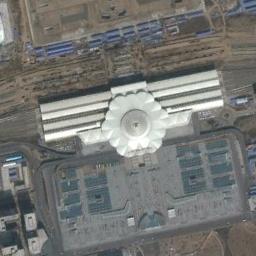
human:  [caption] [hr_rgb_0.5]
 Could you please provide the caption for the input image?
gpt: There is a fully equipped railway station in the city .

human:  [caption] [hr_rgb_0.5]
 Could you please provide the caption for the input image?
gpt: The railway station has some railways, A square and a white building .

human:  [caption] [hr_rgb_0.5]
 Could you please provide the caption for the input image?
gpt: The railway station is on the bare land next to some buildings .

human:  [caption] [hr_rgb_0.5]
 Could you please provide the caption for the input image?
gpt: There are many buildings of different shapes beside the railway station .

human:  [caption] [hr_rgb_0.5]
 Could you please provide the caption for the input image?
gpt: There are some blue buildings beside the white railway station .